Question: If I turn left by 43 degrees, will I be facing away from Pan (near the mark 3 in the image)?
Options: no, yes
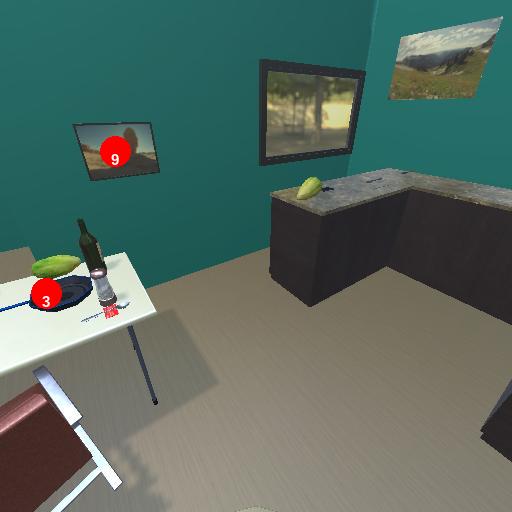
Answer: no